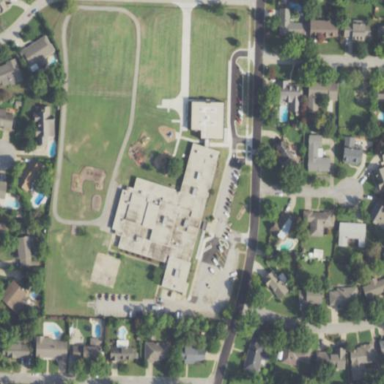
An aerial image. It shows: School building.